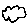
Label: cloud